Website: bh-photo
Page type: cart
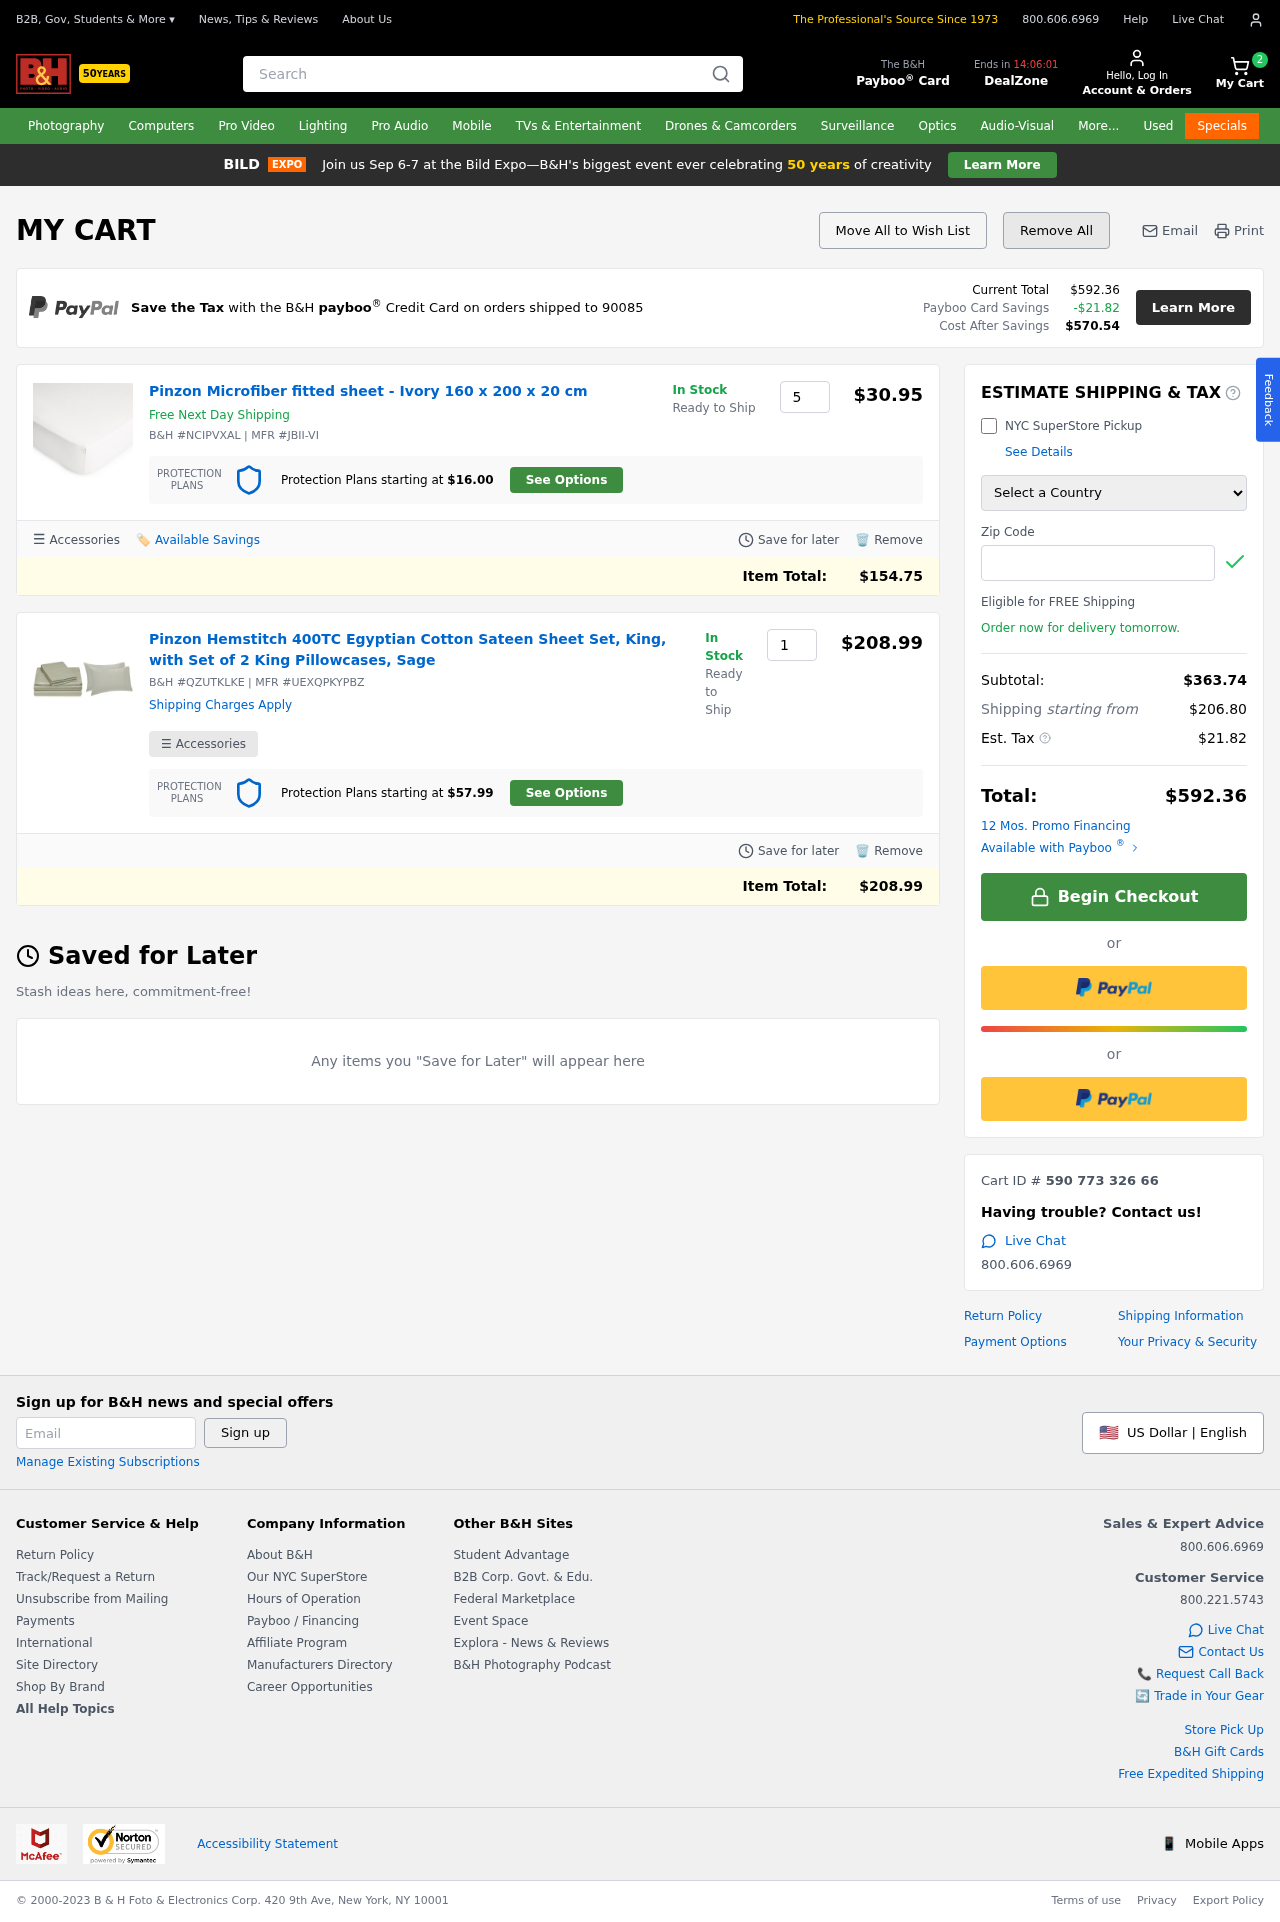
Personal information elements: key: PII_COUNTRY
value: United States
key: PII_POSTCODE
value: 90085
Product elements: key: PRODUCT1_NAME
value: Pinzon Microfiber fitted sheet - Ivory 160 x 200 x 20 cm
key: PRODUCT1_PRICE
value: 30.95
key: PRODUCT1_QUANTITY
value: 5
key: PRODUCT2_NAME
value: Pinzon Hemstitch 400TC Egyptian Cotton Sateen Sheet Set, King, with Set of 2 King Pillowcases, Sage
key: PRODUCT2_PRICE
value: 208.99
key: PRODUCT2_QUANTITY
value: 1
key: PRODUCT1_ITEM_TOTAL
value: $154.75
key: PRODUCT2_ITEM_TOTAL
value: $208.99
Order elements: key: ORDER_NUM_ITEMS
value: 2
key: ORDER_TOTAL
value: $592.36
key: ORDER_TAX
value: -$21.82
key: ORDER_TAX
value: $21.82
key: ORDER_TOTAL_AFTER_SAVINGS
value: $570.54
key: ORDER_SUBTOTAL
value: $363.74
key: ORDER_SHIPPING_COST
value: $206.80
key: ORDER_ID
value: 590 773 326 66
Search elements: key: HEADER_SEARCH
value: Search